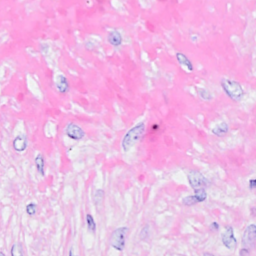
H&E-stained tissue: Breast